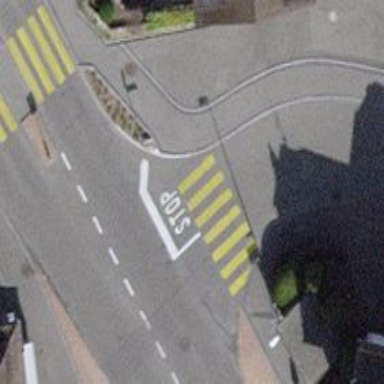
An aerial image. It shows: Uncontrolled zebra crossing on the road.